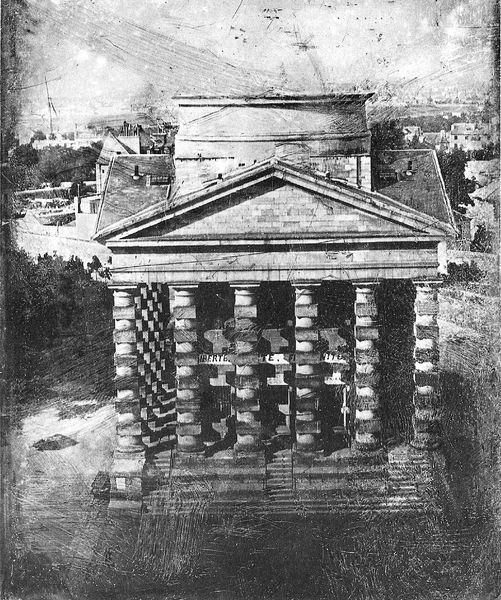
Titel: Daguerreotypie des Zollhauses, La barrière de l’Etoile, der Salinenstadt Chaux
Künstler: Anton Melling
Schlagwörter: baum, gemälde, himmel, weiß, bäume, dreieck, stadt, schwarz, skizze, straße, säule, säulen, dach, gebäude, haus, architektur, sockel, steine, häuser, windmühle, busch, büsche, front, wald, schrift, modell, dorf, giebel, treppe, treppen, stufe, stufen, foto, dada, hitler, antike, münchen, ruinen, tempel, speer, bau, installation, königsplatz, gebälk, bauwerk, architekturmodell, stra0e, albert speer, kempfer